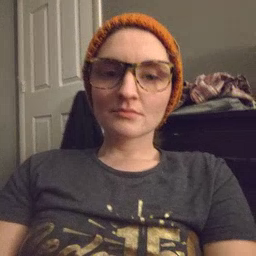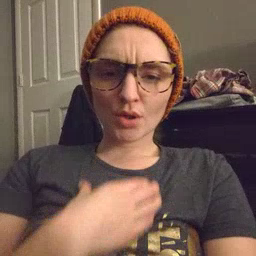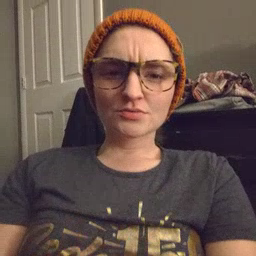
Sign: hungry